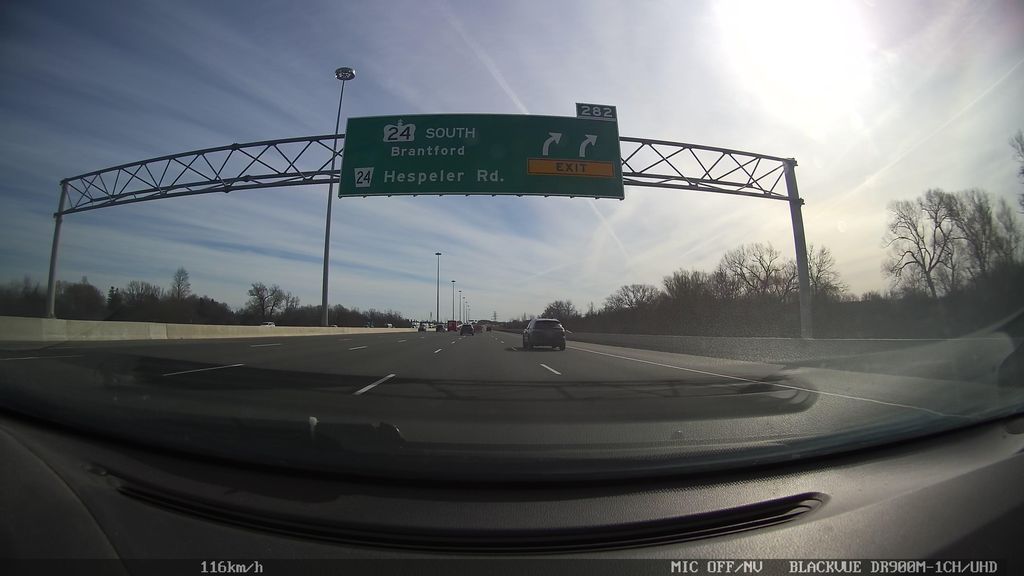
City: kitchener-waterloo